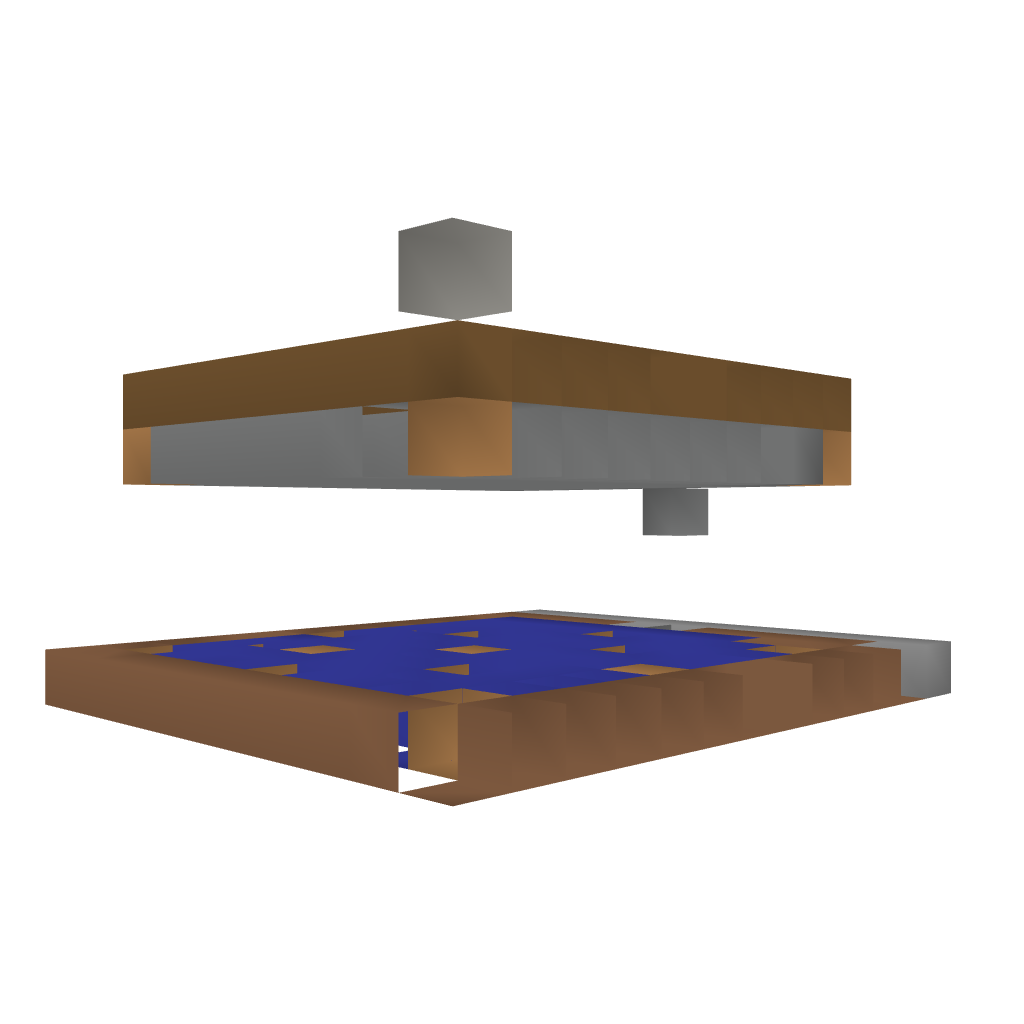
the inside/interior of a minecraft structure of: w4rl0's Basic House